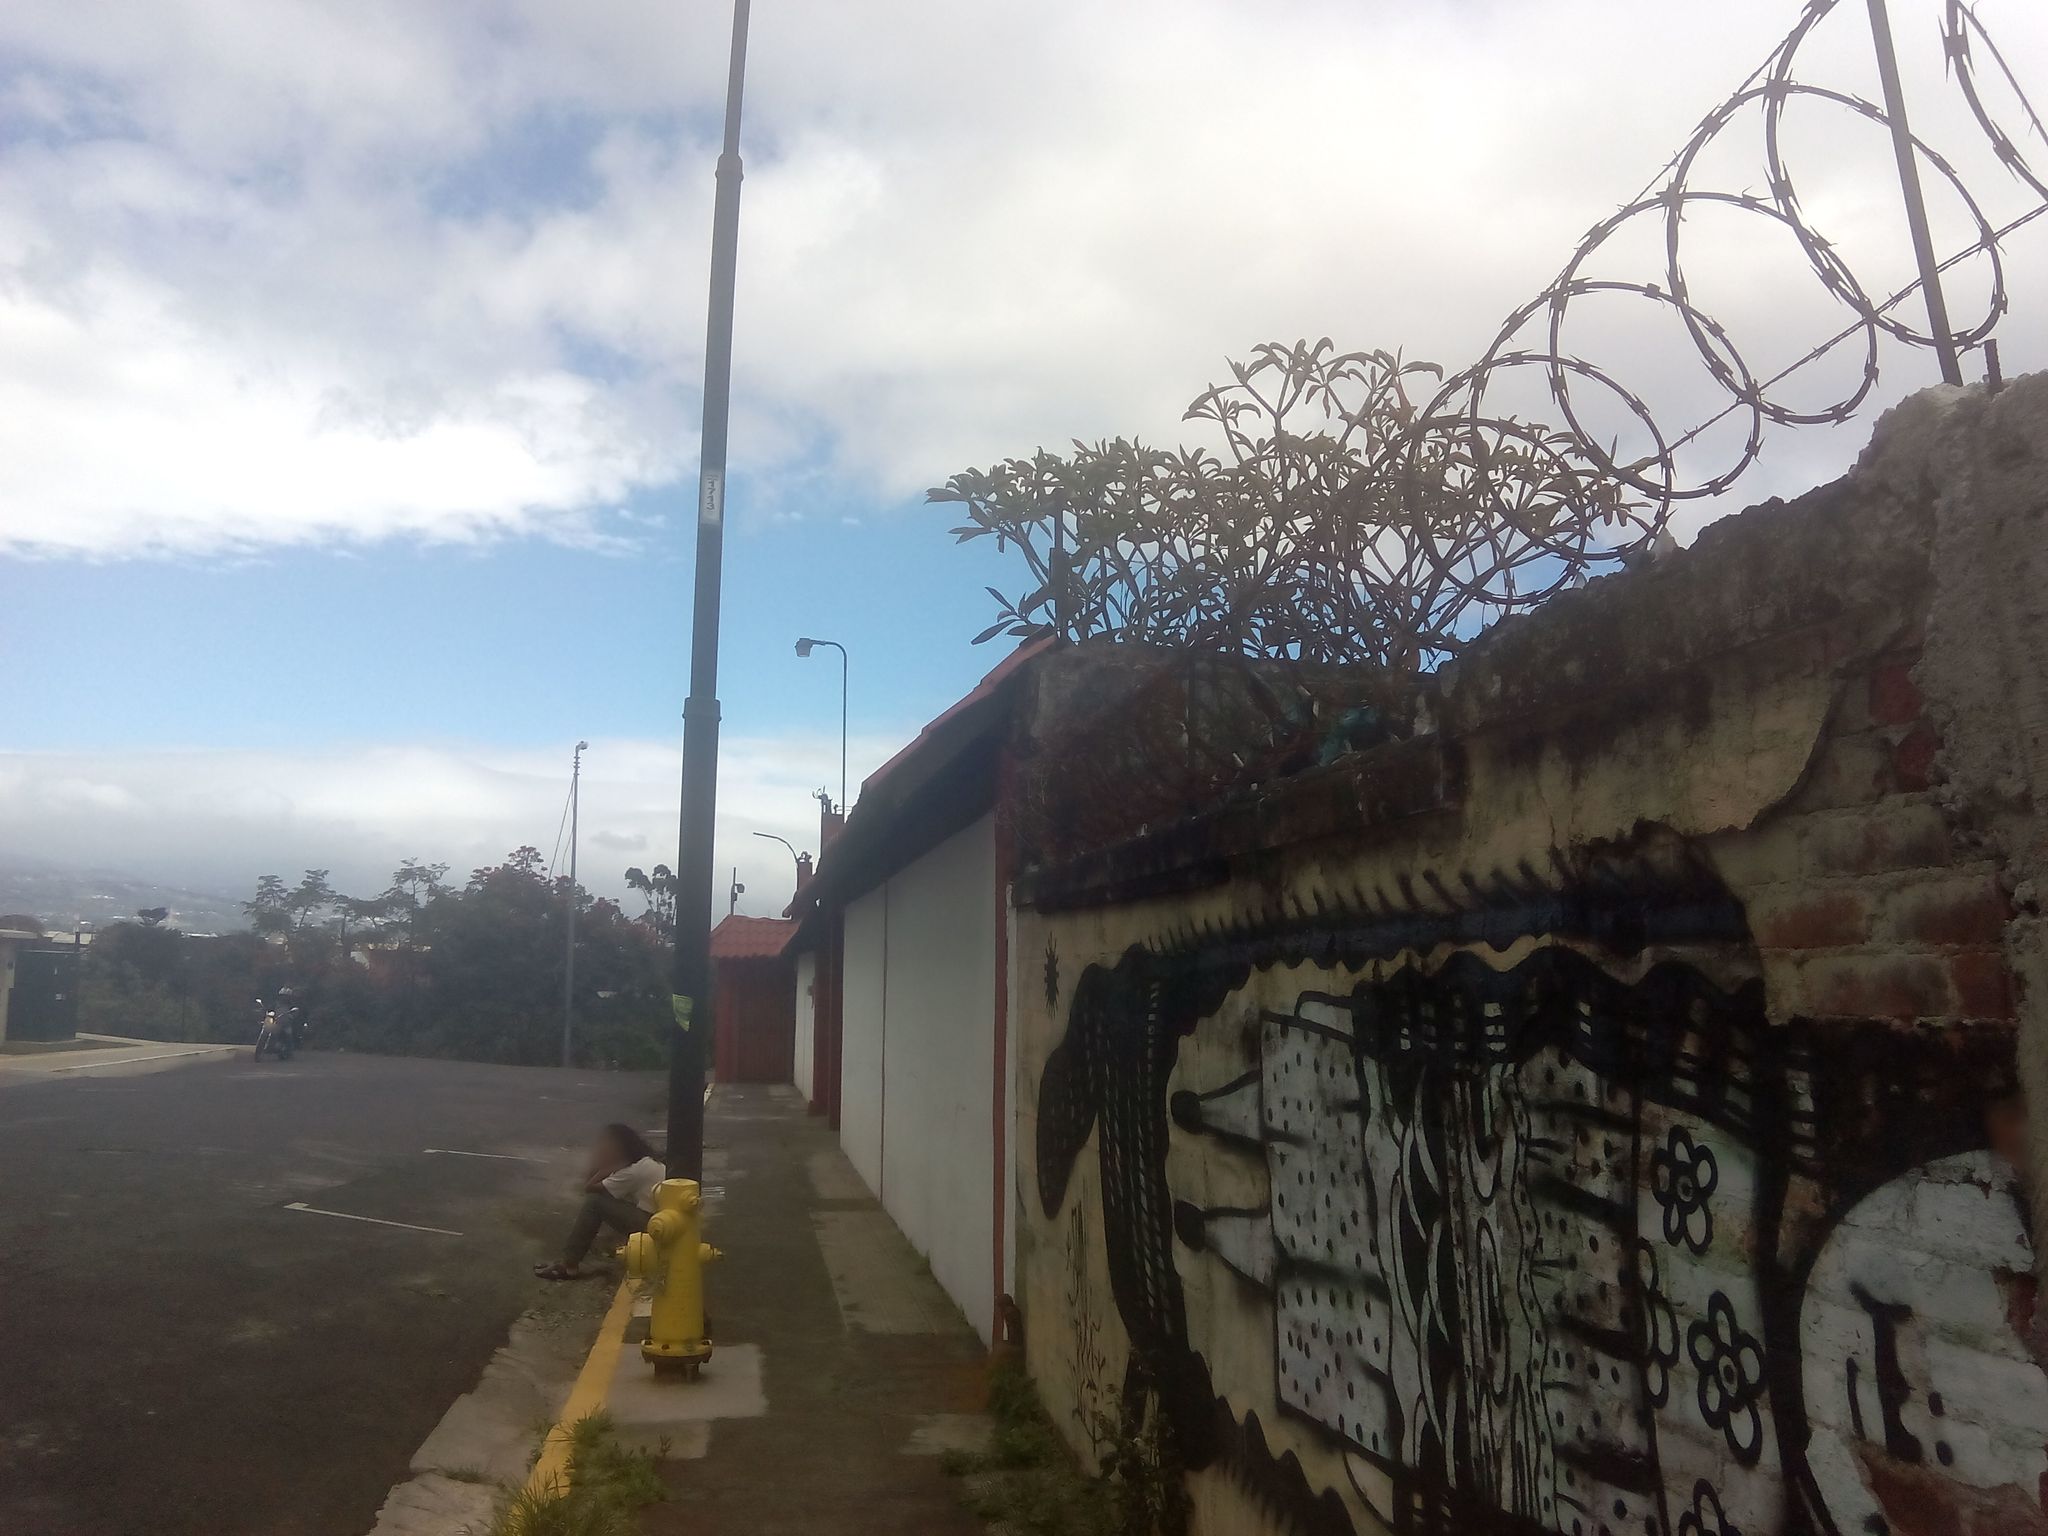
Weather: snowy
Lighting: day
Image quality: good
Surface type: walking surface
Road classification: path, residential
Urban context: urban centre
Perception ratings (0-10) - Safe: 4.81, Lively: 1.73, Beautiful: 8.49, Boring: 6.96, Depressing: 8.85, Wealthy: 1.69